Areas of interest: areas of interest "Shanghai Mingjie Stone Industry Co., Ltd."
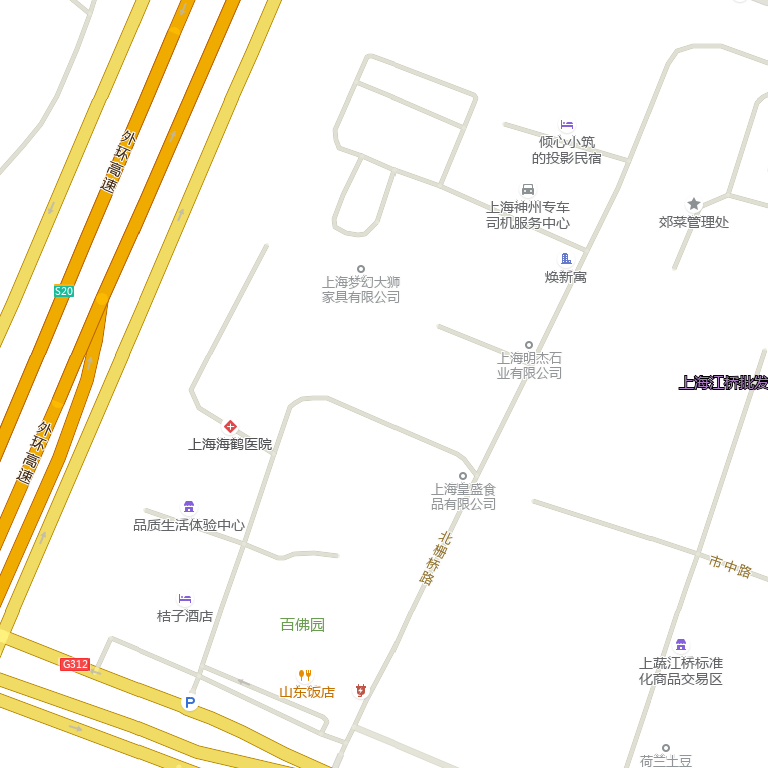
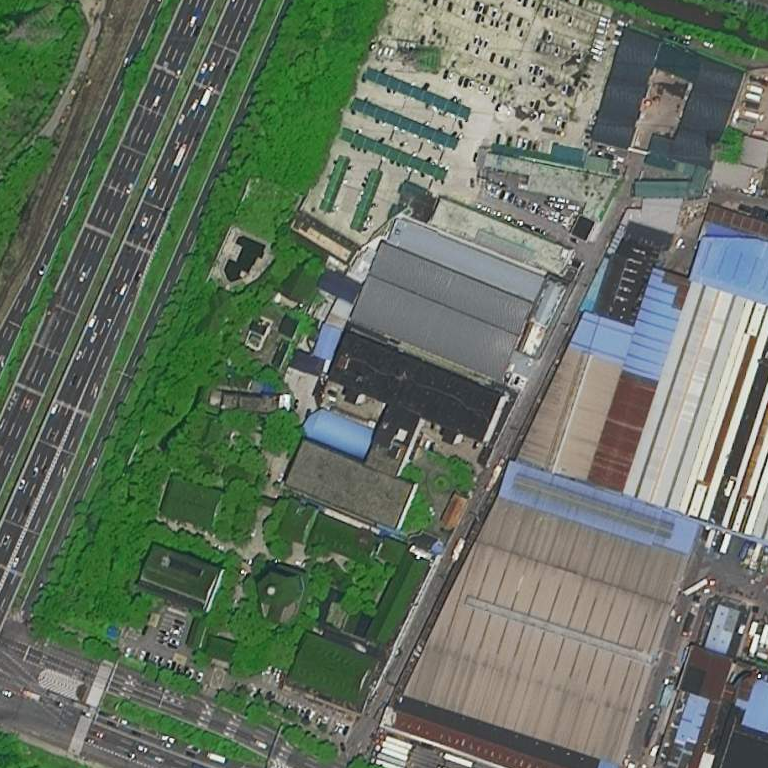